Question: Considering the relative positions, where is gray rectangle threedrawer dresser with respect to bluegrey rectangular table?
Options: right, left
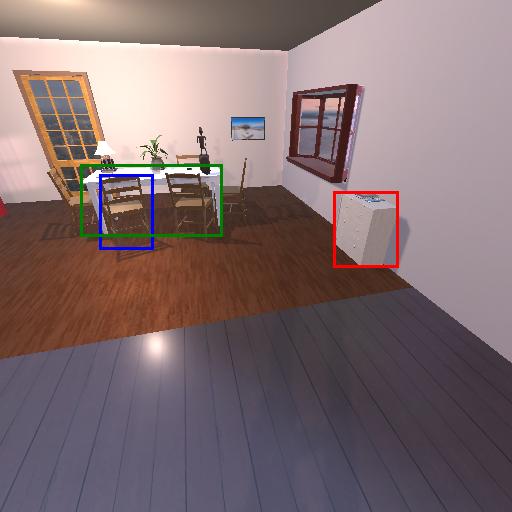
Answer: right